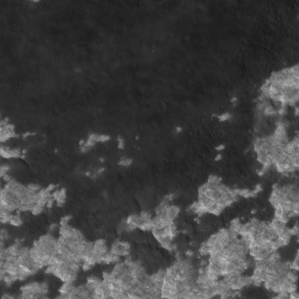
Label: non_frost